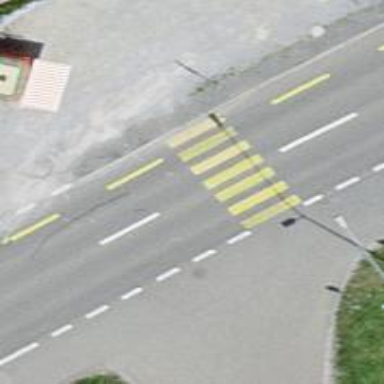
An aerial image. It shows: Uncontrolled zebra crossing on the road.